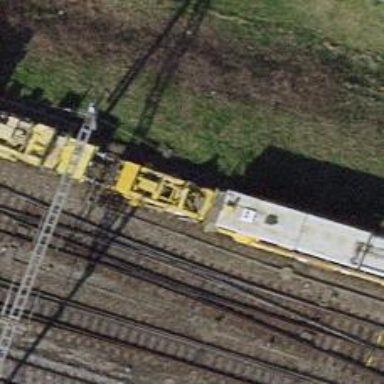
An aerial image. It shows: Railway yard with one track. The railway is electrified with contact line.